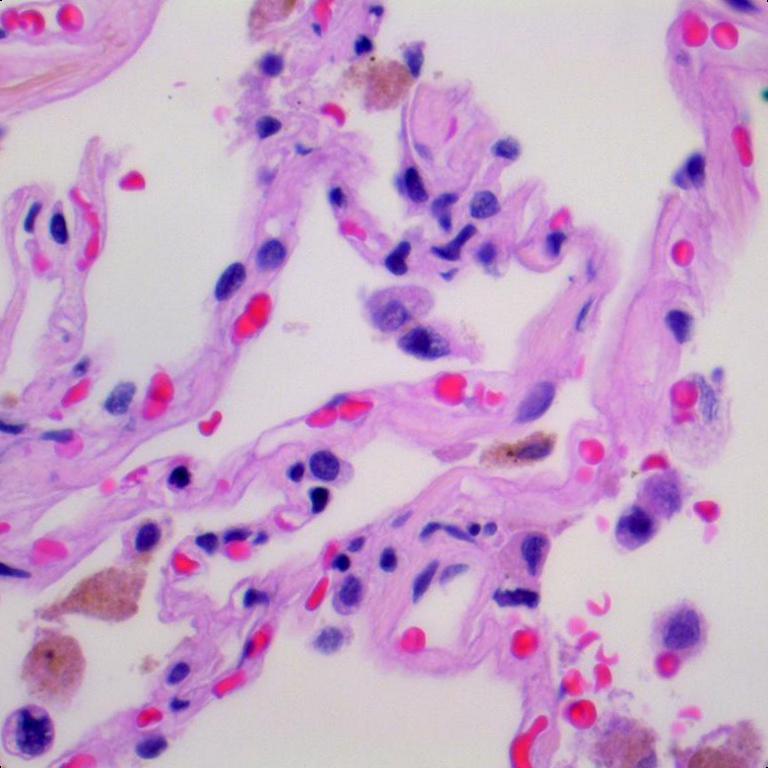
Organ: lung
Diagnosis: benign